Question: I am trying to create a transformation using Kettle that can read a table from my database and then connect to a remote postgresql database, insert new rows into the remote database (or update if value changed, or not do anything if the remote table has the same data as my table). It works fine on inserting but when it tries to update a row, I get the following error:
'''
Insert / Update.0 - ERROR (version 5.2.0.0, build 1 from 2014-09-30_19-48-28 by buildguy) : Unexpected error
org.pentaho.di.core.exception.KettleStepException:
2014/10/15 16:52:54 - Insert / Update.0 - Error in step, asking everyone to stop because of:
2014/10/15 16:52:54 - Insert / Update.0 - Error inserting/updating row
2014/10/15 16:52:54 - Insert / Update.0 - ERROR: duplicate key value violates unique constraint "test_pentaho_pkey"
2014/10/15 16:52:54 - Insert / Update.0 - Detail: Key (id)=(3) already exists.
'''
I am confused as to why its trying to insert because id is a primary key, so if that id exists, it should just update it, instead of trying to insert it. How can I go around this? Am I doing something wrong in Insert/Update step settings?
This is my Insert/Update step settings on spoon's interface:

My database table contents:
'''
id | name | age
----+------------+-----
1 | ioqw | 50
2 | 12132 | 32
4 | test_data1 | 24
5 | test_data1 | 24
6 | hello | 24
3 | hello3 | 50
(6 rows)
'''
Remote database table contents:
'''
id | name | age
----+------------+-----
1 | ioqw | 50
2 | 12132 | 32
3 | test_data | 14
4 | test_data1 | 24
5 | test_data1 | 24
(5 rows)
'''
I was trying to update remote table's row with id=3.
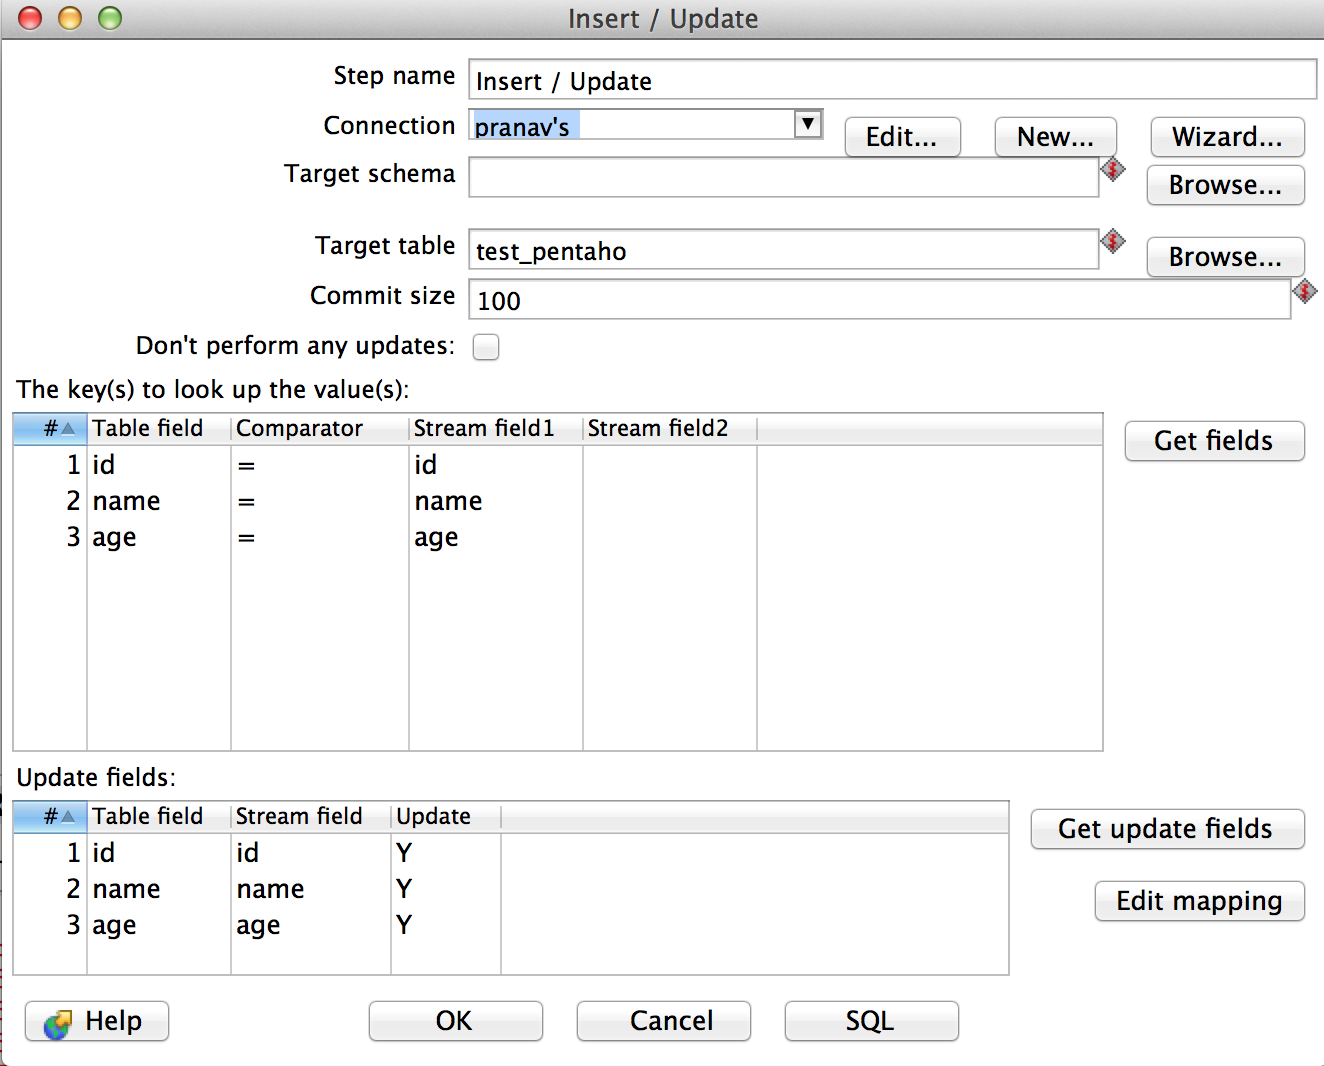
Answer: Judging from the error message the primary key of the target table is only on the 'id' column. However, in your update component you ask Spoon to use a combined key of columns 'id', 'age' and 'name' to determine if an entry exists (see entries below ). You will have to remove columns 'name' and 'age' from this list.